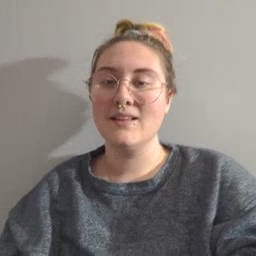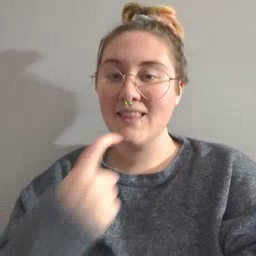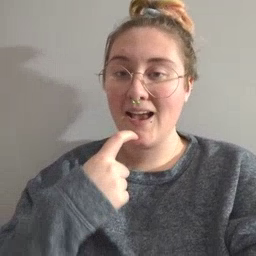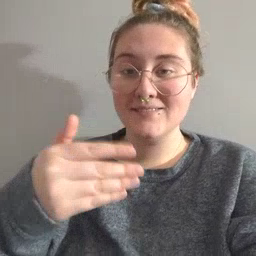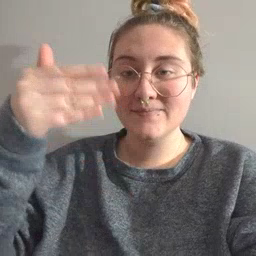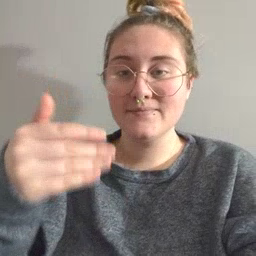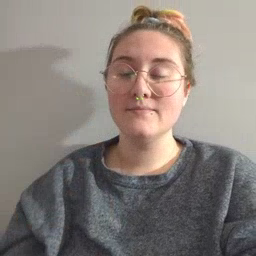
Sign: glasswindow